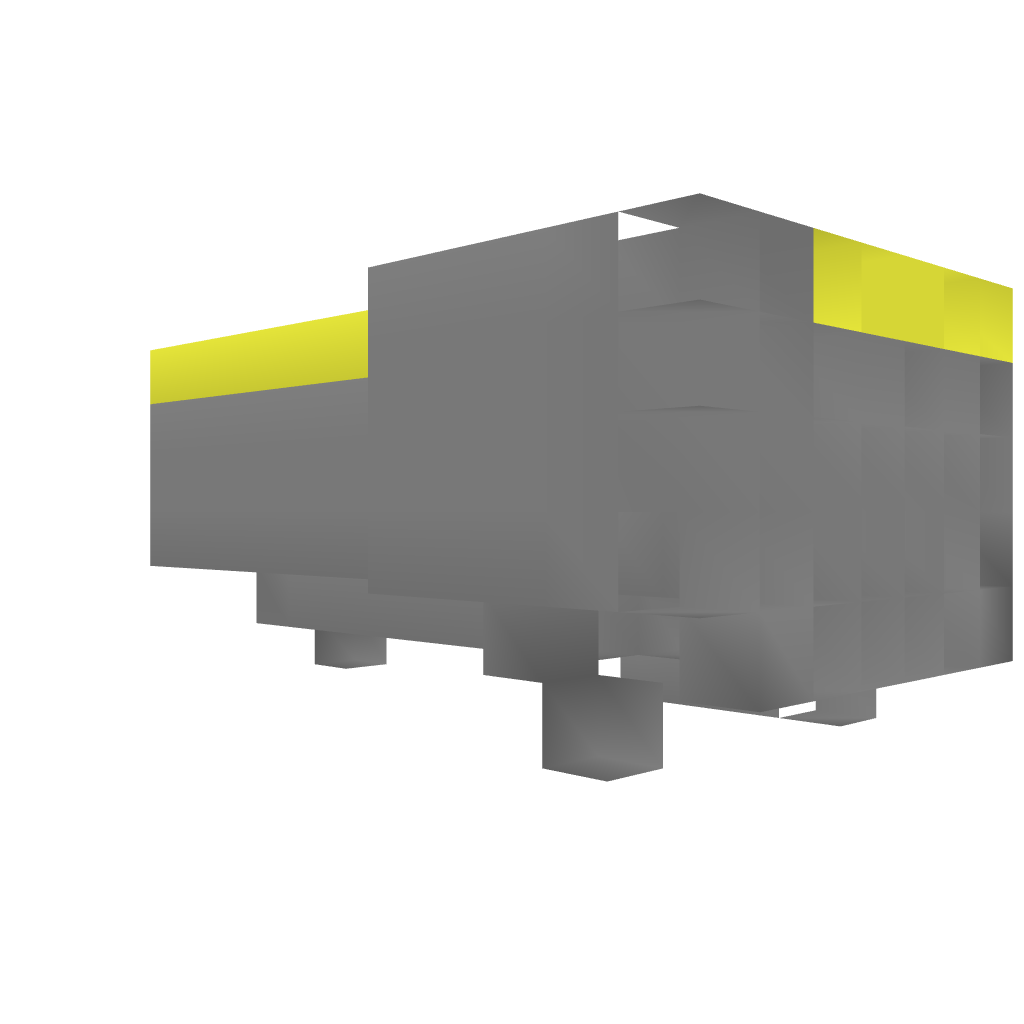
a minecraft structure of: Mini Bank/Insta-Chest bad low quality